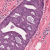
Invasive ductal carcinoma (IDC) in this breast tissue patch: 0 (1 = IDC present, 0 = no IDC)